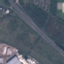
Land use / land cover class: Highway